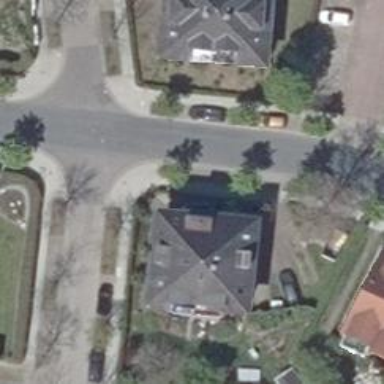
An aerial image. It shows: Residential road with asphalt surface and sidewalks on both sides.